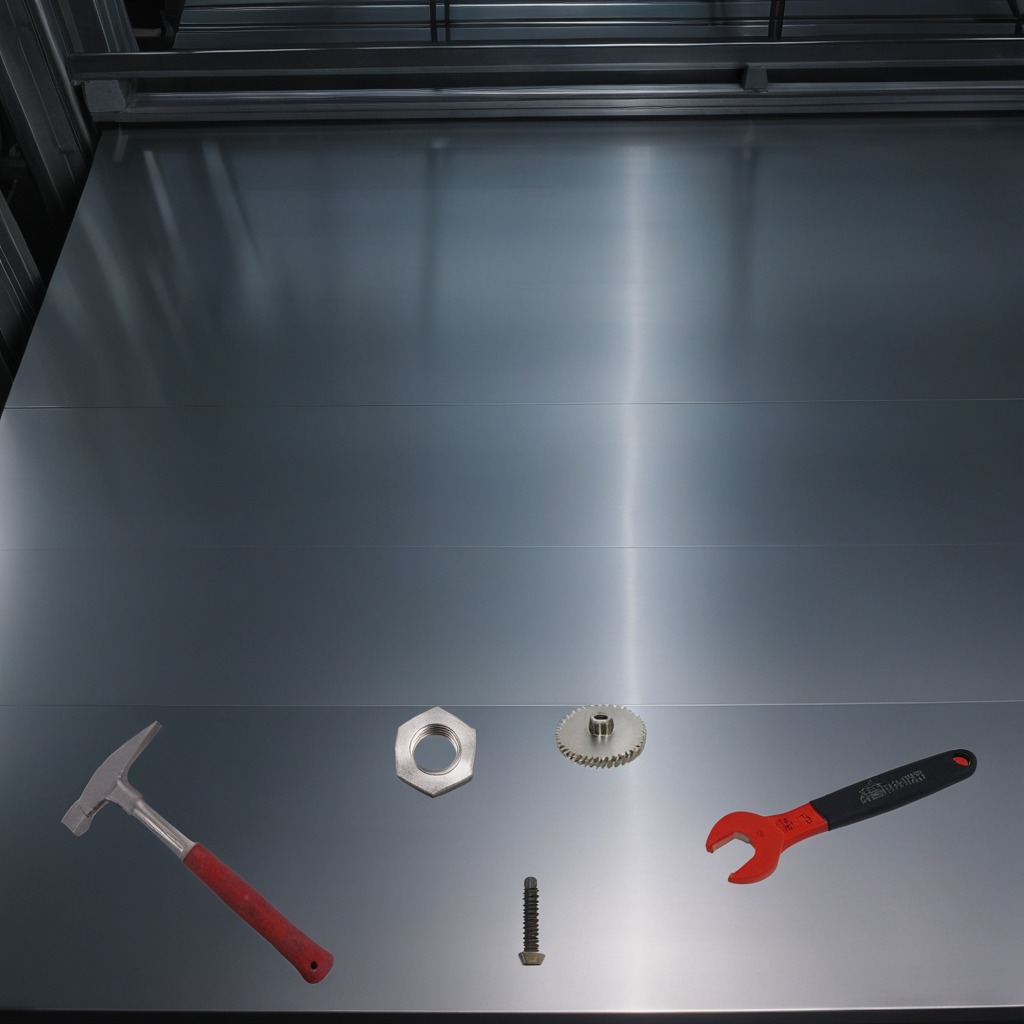
A steel gear with teeth, a hammer, a metal machine screw, a metal nut, and a wrench are lying on the tabletop.